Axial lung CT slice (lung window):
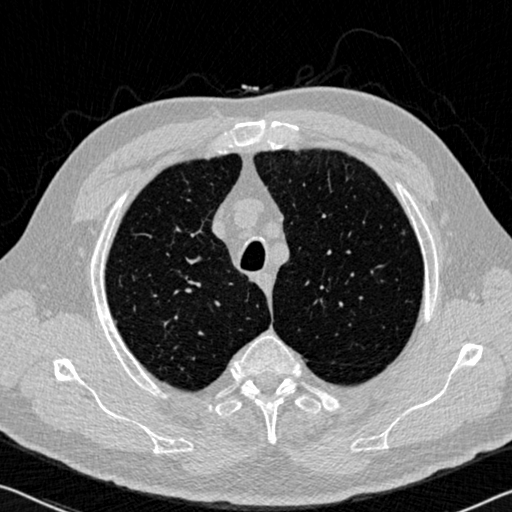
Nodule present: yes
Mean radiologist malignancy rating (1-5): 3